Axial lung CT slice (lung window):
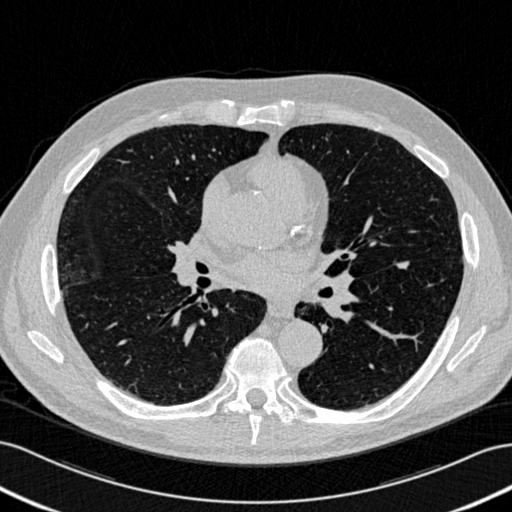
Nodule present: no